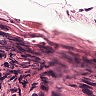
Metastatic tissue present: yes